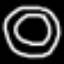
Label: donut